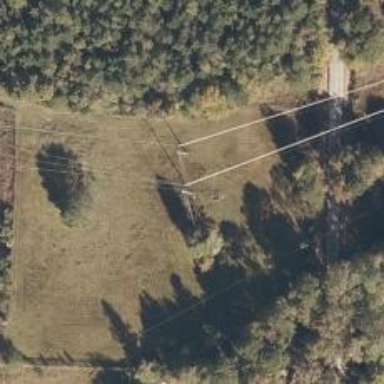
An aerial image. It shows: Power pole.